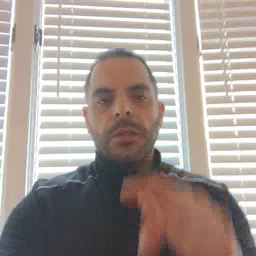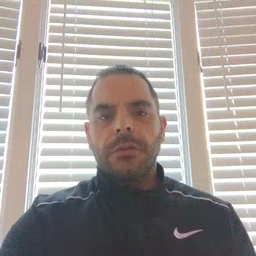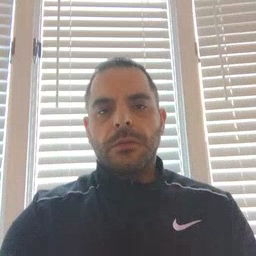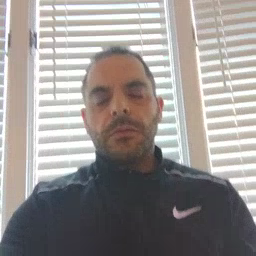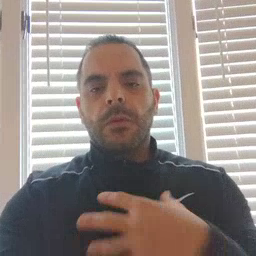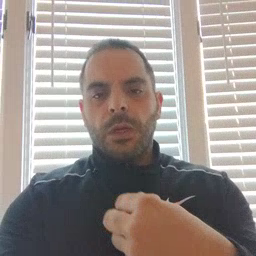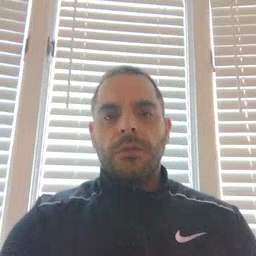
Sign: white